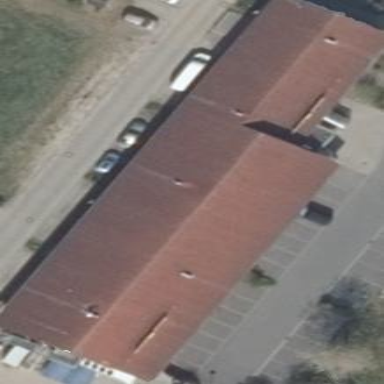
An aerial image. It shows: Building.